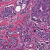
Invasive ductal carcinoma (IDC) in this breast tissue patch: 0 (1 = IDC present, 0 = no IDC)